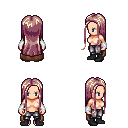
a pixel art fantasy rpg character, female body template, human, light skin, brown cape, metal pants, white blonde extra-long hairstyle, white cloth bracers, black shoes, four views (front, back, left, right), 2x2 character sprite sheet, small pixel art, hard edges, no anti-aliasing